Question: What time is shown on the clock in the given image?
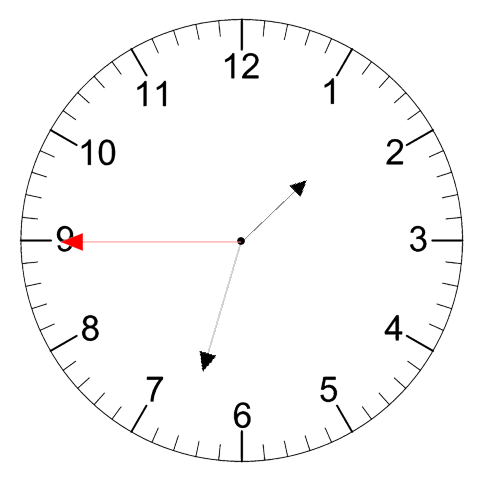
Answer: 01:32:45